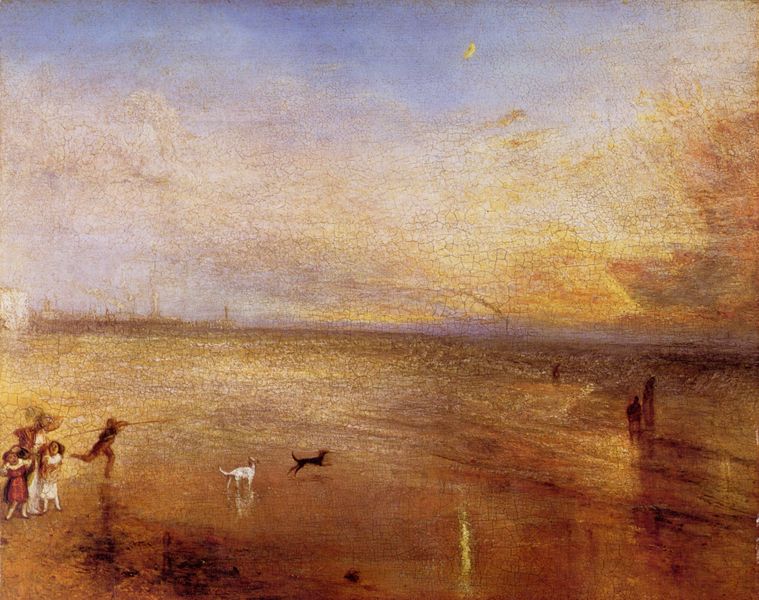
Titel: Der Neumond
Künstler: William Turner
Standort: London
Institution: Tate Gallery
Schlagwörter: blau, gemälde, himmel, mann, meer, schatten, vogel, wasser, weiß, wolken, gelb, grün, landschaft, menschen, mädchen, ocker, sand, see, stadt, ufer, abend, bewegung, braun, frau, grau, hintergrund, hut, kleider, licht, orange, schwarz, hund, hunde, rot, tiere, wolke, architektur, dämmerung, horizont, häuser, natur, spiegelung, gewässer, rauch, sonne, gold, kind, mutter, boote, kinder, stock, sprung, ornage, küste, strand, wellen, ort, jungen, laufen, sonnenlicht, dorf, dunst, nebel, sonnenuntergang, violett, promenade, romantik, turner, spielen, reflexe, stimmung, junge, abendrot, abendstimmung, skyline, unscharf, ortschaft, mond, türme, spaziergang, wasseroberfläche, jungs, abendhimmel, mondsichel, angel, verschwommen, springen, rute, hochhäuser, heimmel, angelrute, william turner, drachenflieger, hommel, hunge, sonnenunterganf, strang, brandunk